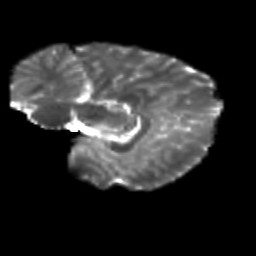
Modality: T2w
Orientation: sagittal
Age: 14
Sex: female
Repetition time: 9.512 s
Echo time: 0.089 s